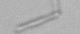
Label: Nanoneis